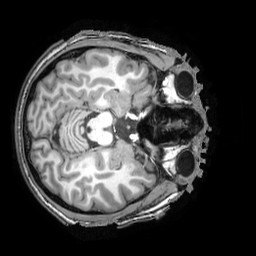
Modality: T1w
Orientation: axial
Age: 27
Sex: male
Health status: healthy
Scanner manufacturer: philips
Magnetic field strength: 3 T
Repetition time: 0.008184 s
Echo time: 0.00375 s